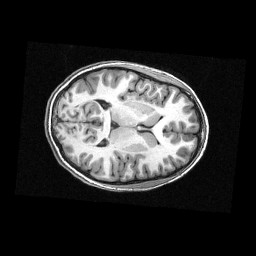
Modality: T1w
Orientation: axial
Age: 11
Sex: female
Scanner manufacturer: siemens
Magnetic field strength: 3 T
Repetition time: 2.3 s
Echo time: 0.00336 s